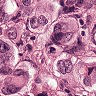
Metastatic tissue present: yes